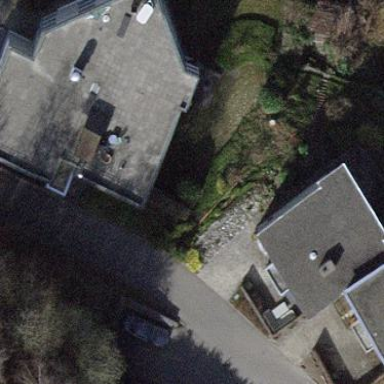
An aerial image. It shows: Building with apartments and flat roof.